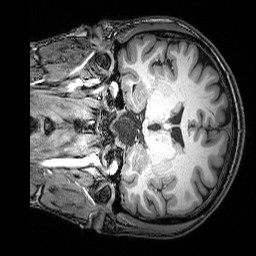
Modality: T1w
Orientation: coronal
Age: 28
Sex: male
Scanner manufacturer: siemens
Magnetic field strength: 3 T
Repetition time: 2.53 s
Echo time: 0.00388 s